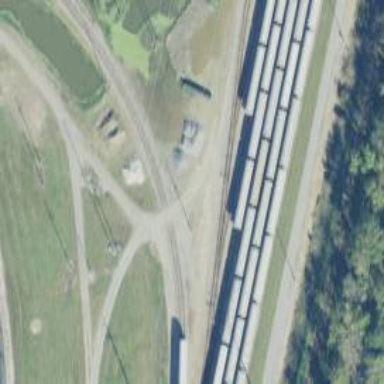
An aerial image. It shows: Rail spur service.